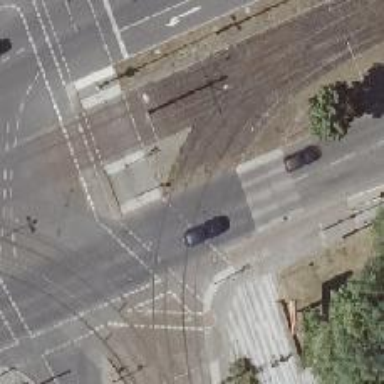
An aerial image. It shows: Footway crossing with traffic signals and central island. The cycleway surface is asphalt.